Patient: sex F, age 60
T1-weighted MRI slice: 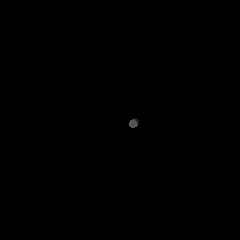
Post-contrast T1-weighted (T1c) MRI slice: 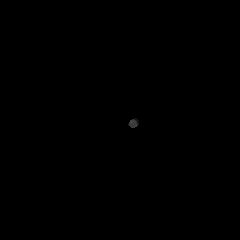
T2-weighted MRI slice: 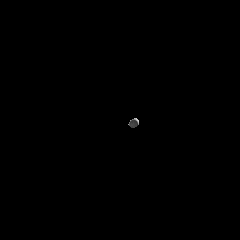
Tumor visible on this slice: no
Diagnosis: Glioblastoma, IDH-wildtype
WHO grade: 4